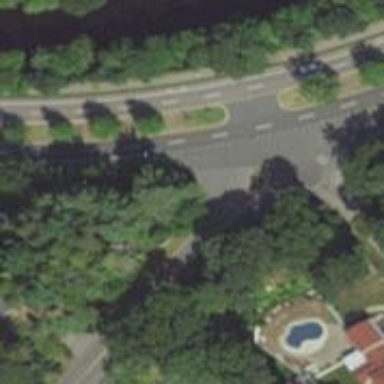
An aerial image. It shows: Tertiary road.